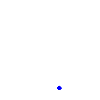
Particle: pion